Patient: sex M, age 29
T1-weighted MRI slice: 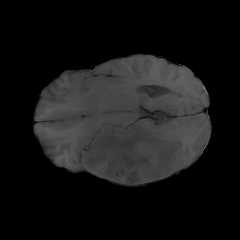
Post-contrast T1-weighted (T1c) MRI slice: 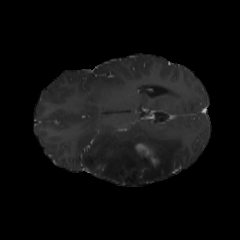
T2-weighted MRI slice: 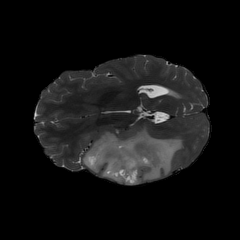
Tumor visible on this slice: yes
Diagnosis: Astrocytoma, IDH-mutant
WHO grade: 4